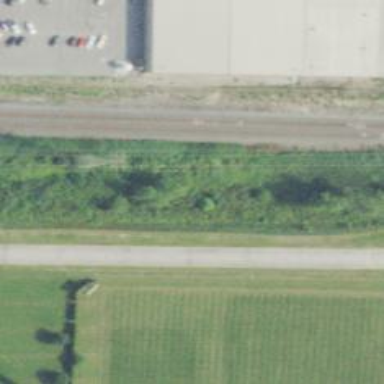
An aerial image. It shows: Abandoned railway.